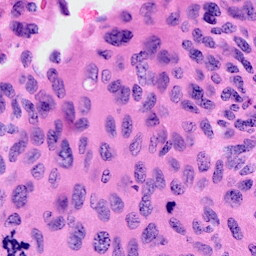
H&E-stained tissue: Cervix